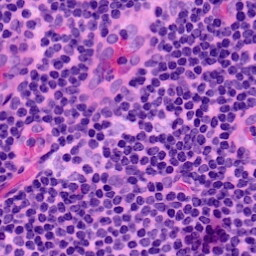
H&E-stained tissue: LymphNode